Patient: sex M, age 79
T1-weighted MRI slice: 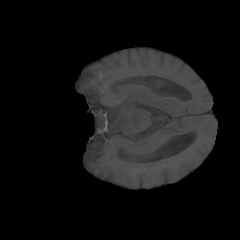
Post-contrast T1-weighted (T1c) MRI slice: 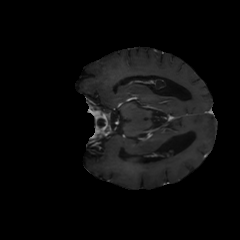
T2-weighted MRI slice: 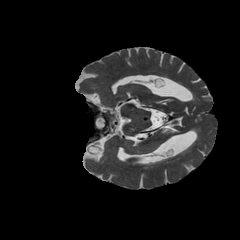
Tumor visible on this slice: no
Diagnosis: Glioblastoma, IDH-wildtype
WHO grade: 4